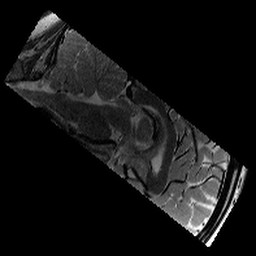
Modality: T2w
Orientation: sagittal
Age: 11
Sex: male
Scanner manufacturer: siemens
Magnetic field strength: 3 T
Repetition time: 9.23 s
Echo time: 0.067 s